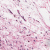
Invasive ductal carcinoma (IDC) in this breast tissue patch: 0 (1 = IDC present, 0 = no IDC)